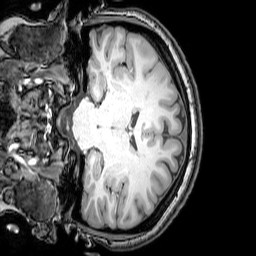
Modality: T1w
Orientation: coronal
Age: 23
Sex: female
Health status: healthy
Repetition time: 0.081 s
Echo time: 0.037 s